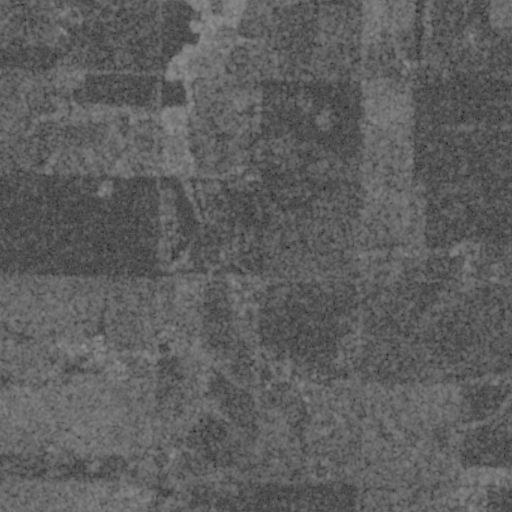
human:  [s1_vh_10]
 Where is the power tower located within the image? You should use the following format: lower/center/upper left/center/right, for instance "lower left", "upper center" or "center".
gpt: The power tower is located in the upper right of the image.
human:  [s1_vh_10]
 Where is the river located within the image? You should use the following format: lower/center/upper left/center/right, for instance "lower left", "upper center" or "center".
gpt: The river is located in the upper of the image.
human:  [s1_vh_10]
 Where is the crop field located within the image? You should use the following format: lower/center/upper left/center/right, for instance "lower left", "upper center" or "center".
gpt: There is no crop field in the image.

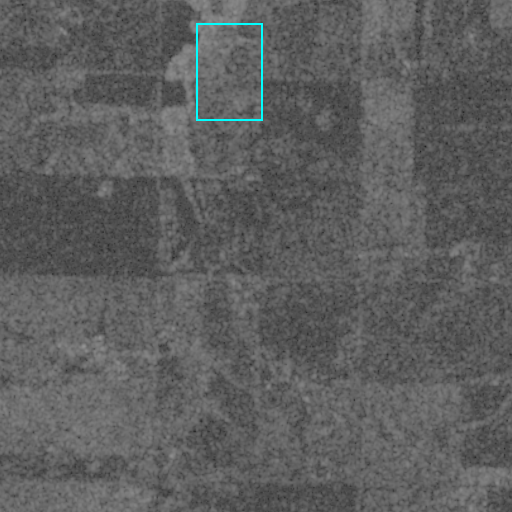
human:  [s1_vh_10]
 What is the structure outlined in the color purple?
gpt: There is no purple outline.
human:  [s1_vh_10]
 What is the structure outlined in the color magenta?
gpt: There is no structure outlined in magenta.